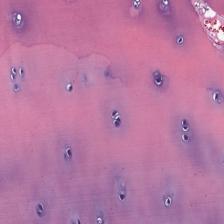
Label: Non-Tumor